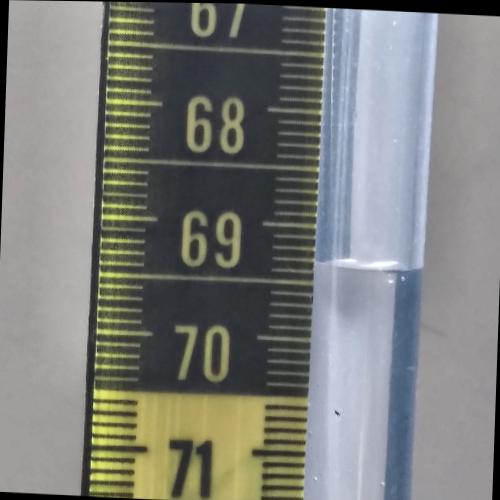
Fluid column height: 69.3 cm